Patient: sex F, age 67
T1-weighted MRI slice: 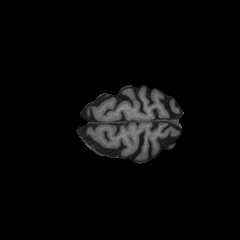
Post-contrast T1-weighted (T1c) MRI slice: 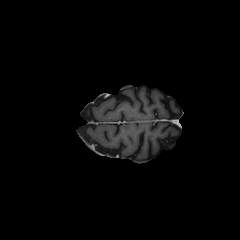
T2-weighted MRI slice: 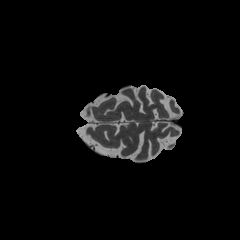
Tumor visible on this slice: no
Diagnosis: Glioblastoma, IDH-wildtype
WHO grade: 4